Question: I need to extract one file, out of two autogenerated files, from a folder.
At the end of each file name there is the date and time.
The date is easy to get, but I'm getting stuck with the time because this is in "01h01m01s" format.
Is there a way to solve this using RegEx?
Here are the file names as they appear in Explorer:

Here's a sample of my code:
'''
arquivo = "C:\pathname
ile_2018_12_27-01h15m22s.zip"
Caminho = "C:pathname"
strDate = Format(Now, " dd-mm-yy")
NewFolder = Path & "Extracted" & strDate & ""
MkDir NewFolder
Set oApp = CreateObject("Shell.Application")
'Set oApp = CreateObject("Shell.Application")
oApp.Namespace(NewFolder).copyhere oApp.Namespace(file).items
'''
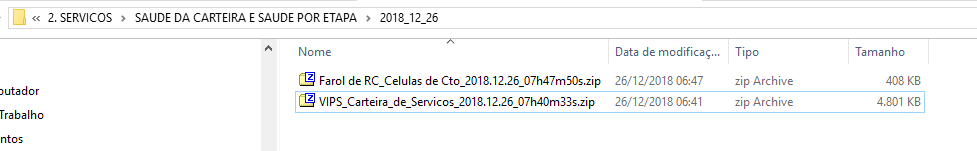
Answer: '''
Function GetTime(s$)
With CreateObject("VBScript.RegExp")
.Pattern = "\d{2}h\d{2}m\d{2}s"
GetTime = .Execute(s)(0)
End With
End Function
Sub test()
MsgBox GetTime("Farol de RC_Celulas de Cto_2018.12.26_07h47m50s.zip")
End Sub
'''